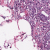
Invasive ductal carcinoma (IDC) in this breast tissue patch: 1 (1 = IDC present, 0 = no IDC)